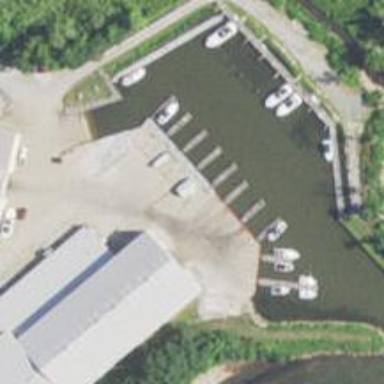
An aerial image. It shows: Commercial mooring pier.